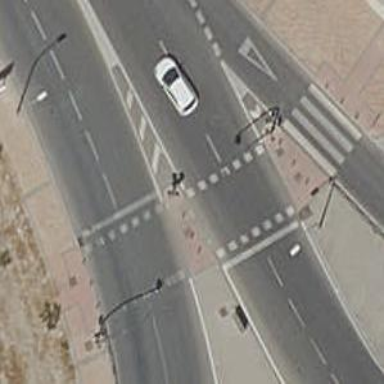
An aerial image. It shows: Road crossing with traffic signals.